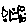
Label: fish